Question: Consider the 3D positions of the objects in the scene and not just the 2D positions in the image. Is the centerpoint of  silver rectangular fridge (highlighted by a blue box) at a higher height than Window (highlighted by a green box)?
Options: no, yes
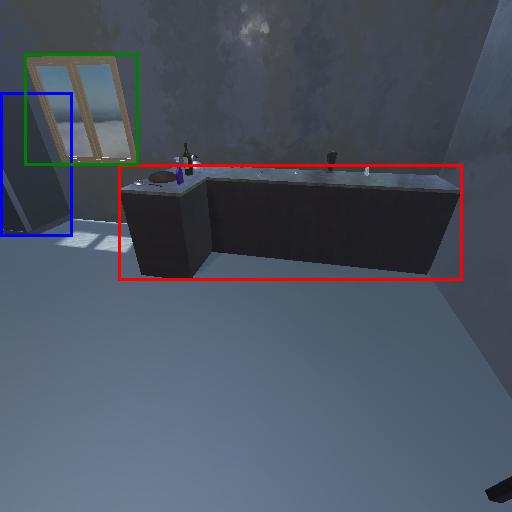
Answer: no